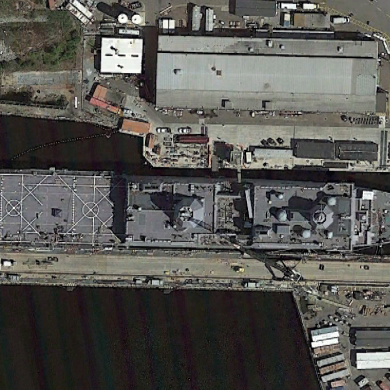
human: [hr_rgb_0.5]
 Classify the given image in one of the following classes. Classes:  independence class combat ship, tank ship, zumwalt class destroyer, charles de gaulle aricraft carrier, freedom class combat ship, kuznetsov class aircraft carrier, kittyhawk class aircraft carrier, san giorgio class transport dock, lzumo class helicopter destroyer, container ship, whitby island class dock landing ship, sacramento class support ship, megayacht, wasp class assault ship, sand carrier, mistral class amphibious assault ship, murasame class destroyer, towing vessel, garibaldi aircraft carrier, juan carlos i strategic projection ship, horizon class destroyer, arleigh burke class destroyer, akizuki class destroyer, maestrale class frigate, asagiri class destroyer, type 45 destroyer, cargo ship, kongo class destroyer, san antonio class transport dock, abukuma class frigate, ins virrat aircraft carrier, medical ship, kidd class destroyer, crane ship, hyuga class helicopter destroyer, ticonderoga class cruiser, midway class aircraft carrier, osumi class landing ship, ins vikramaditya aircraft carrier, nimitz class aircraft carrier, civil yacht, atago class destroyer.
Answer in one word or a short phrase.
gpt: San Antonio class transport dock